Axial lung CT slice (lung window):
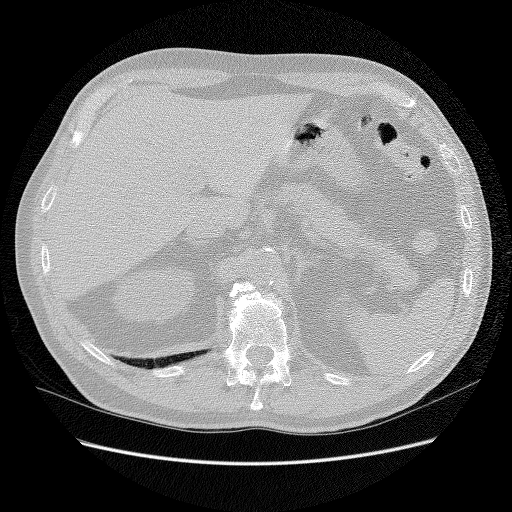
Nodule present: no